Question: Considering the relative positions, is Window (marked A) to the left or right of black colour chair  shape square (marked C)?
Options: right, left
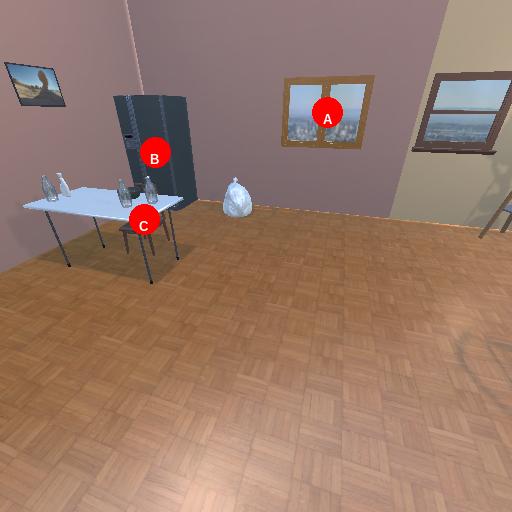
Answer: right